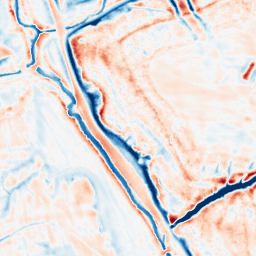
Category: edge_preserving
Decomposition family: bilateral
Decomposition parameters: d: 21
sigma_color: 75
sigma_space: 25
Upsampling method: cubic_mitchell
Upsampling parameters: scale: 2
Upsampling scale: 2